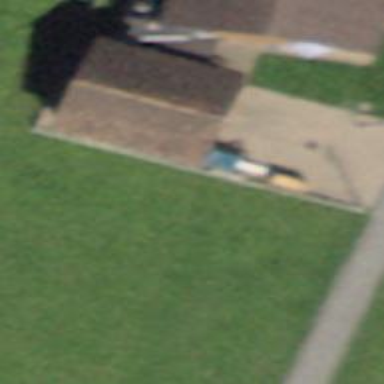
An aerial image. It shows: Garage.